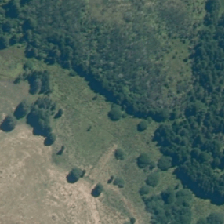
Land cover: low_producing_grassland